Question: I have to rotate a view circularly on finger touch...I mean like dialing the old phones number...and the touch should be only on corners.....can any one help me...i have tried it a lot...but was not successes

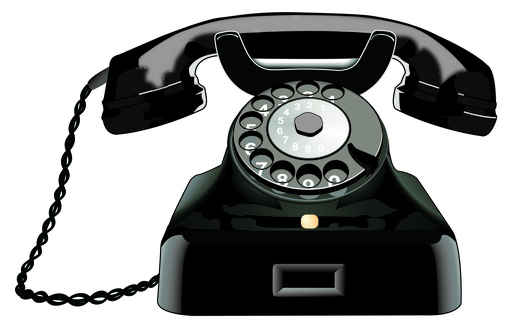
Answer: You need to define the 'UIRotationGestureRecognize' on the view that you want to rotate and than add a selector method and implement it like this.
Add this to you 'viewDidLoad' method
'''
UIRotationGestureRecognizer *rotate = [[UIRotationGestureRecognizer alloc] initWithTarget:self action:@selector(rotation:)];
[myUIViewObject addGestureRecognizer:rotate];
[rotate release];
'''
And then implement the method.
'''
- (void) rotation:(UIRotationGestureRecognize *) sender
{
CGAffineTransform myTransform = CGAffineTransformMakeRotation(sender.rotation);
sender.view.transform = myTransform;
}
'''
PS. 'myUIViewObject' can be any 'UIView' Object that you want to rotate.
Edit:
you will find a lot of information on this here:
<URL>